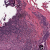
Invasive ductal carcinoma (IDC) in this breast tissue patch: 0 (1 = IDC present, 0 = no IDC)